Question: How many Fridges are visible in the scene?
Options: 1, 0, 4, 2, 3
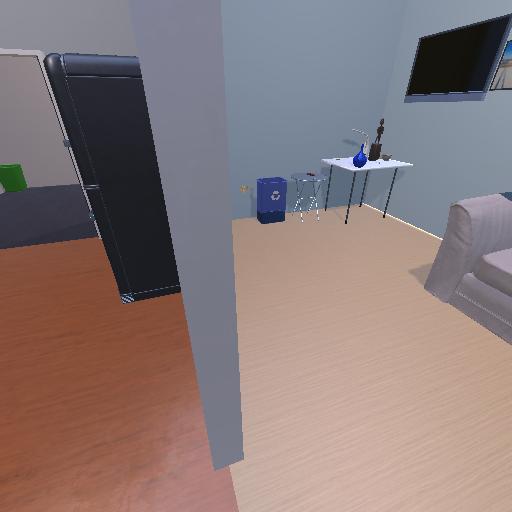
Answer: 1